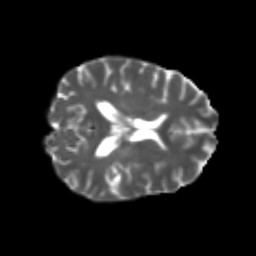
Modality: T2w
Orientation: axial
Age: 21
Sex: female
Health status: healthy
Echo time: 0.074 s